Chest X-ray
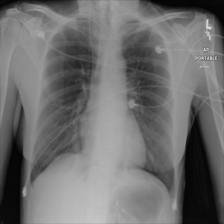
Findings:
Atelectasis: negative
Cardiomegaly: negative
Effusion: negative
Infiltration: negative
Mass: negative
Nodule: negative
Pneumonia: negative
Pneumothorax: negative
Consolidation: negative
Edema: negative
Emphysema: negative
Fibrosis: negative
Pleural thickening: negative
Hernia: negative